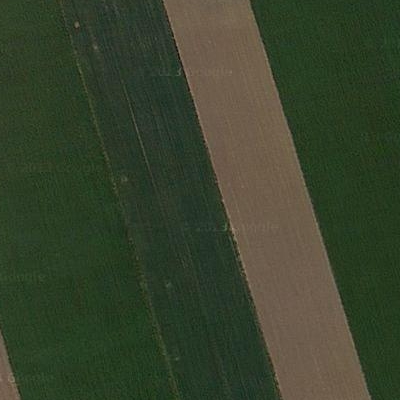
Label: Field